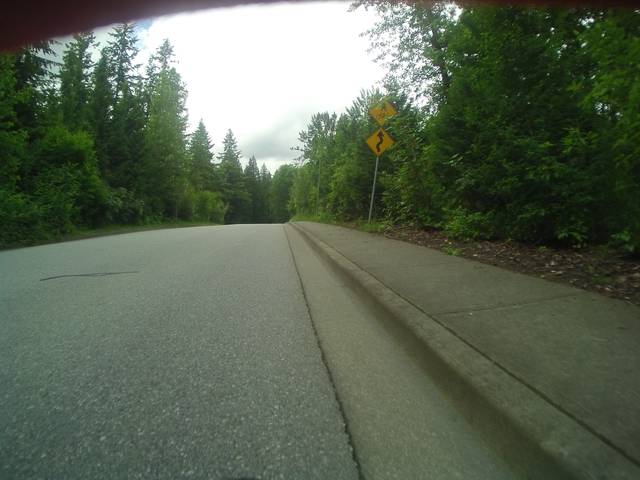
Region: Canada
Coordinates: 49.324, -123.018